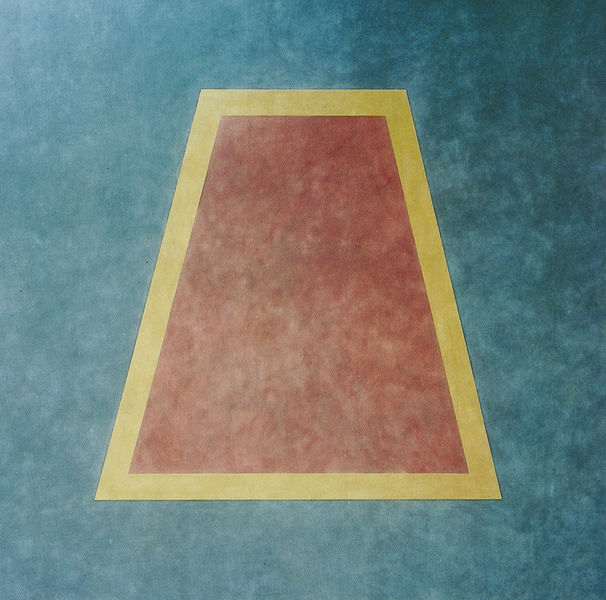
Titel: Installation Centre d'Art Contemporain, Genf - Isometric figure
Künstler: Sol Lewitt
Schlagwörter: blau, gelb, grün, bunt, licht, orange, rot, wand, rahmen, stein, signatur, boden, gold, drei, umrandung, ecke, perspektive, abstrakt, farben, fläche, flächen, modern, farbe, formen, rand, detail, symmetrie, glanz, wandmalerei, marmoriert, abstraktion, foto, fotografie, photographie, rechteck, symmetrisch, form, ecken, geometrisch, raute, rau, lichtfleck, fresko, sol, bemalung, wandbild, schtten, fotographie, lewitt, viereck, fresco, installation, unregelmässig, winkel, lebendig, trapez, geometrische abstraktion, sol lewitt, projection, rombus, flüäche, intarsienarbeit, rectangle, wie installation, zum xten